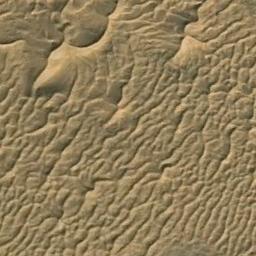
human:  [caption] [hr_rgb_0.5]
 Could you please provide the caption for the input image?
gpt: The desert is full of white sand .

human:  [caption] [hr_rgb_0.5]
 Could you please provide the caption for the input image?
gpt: There is some weed on the edge of this desert .

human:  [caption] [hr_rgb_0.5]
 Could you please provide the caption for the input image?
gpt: The desert has yellow sand and some trellis dunes .

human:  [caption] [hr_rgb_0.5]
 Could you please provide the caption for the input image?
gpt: This is a yellow desert with wavy stripes .

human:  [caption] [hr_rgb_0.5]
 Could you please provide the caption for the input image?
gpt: A yellow sandy desert with many dunes .